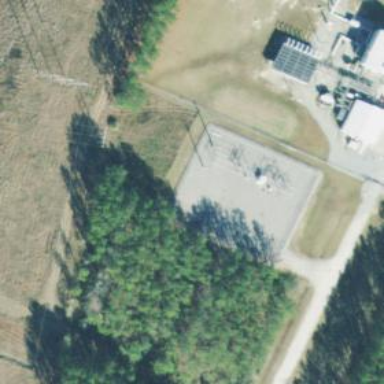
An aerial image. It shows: Industrial power substation enclosed by fence.